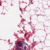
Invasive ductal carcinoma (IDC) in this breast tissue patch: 0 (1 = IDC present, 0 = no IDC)